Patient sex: M
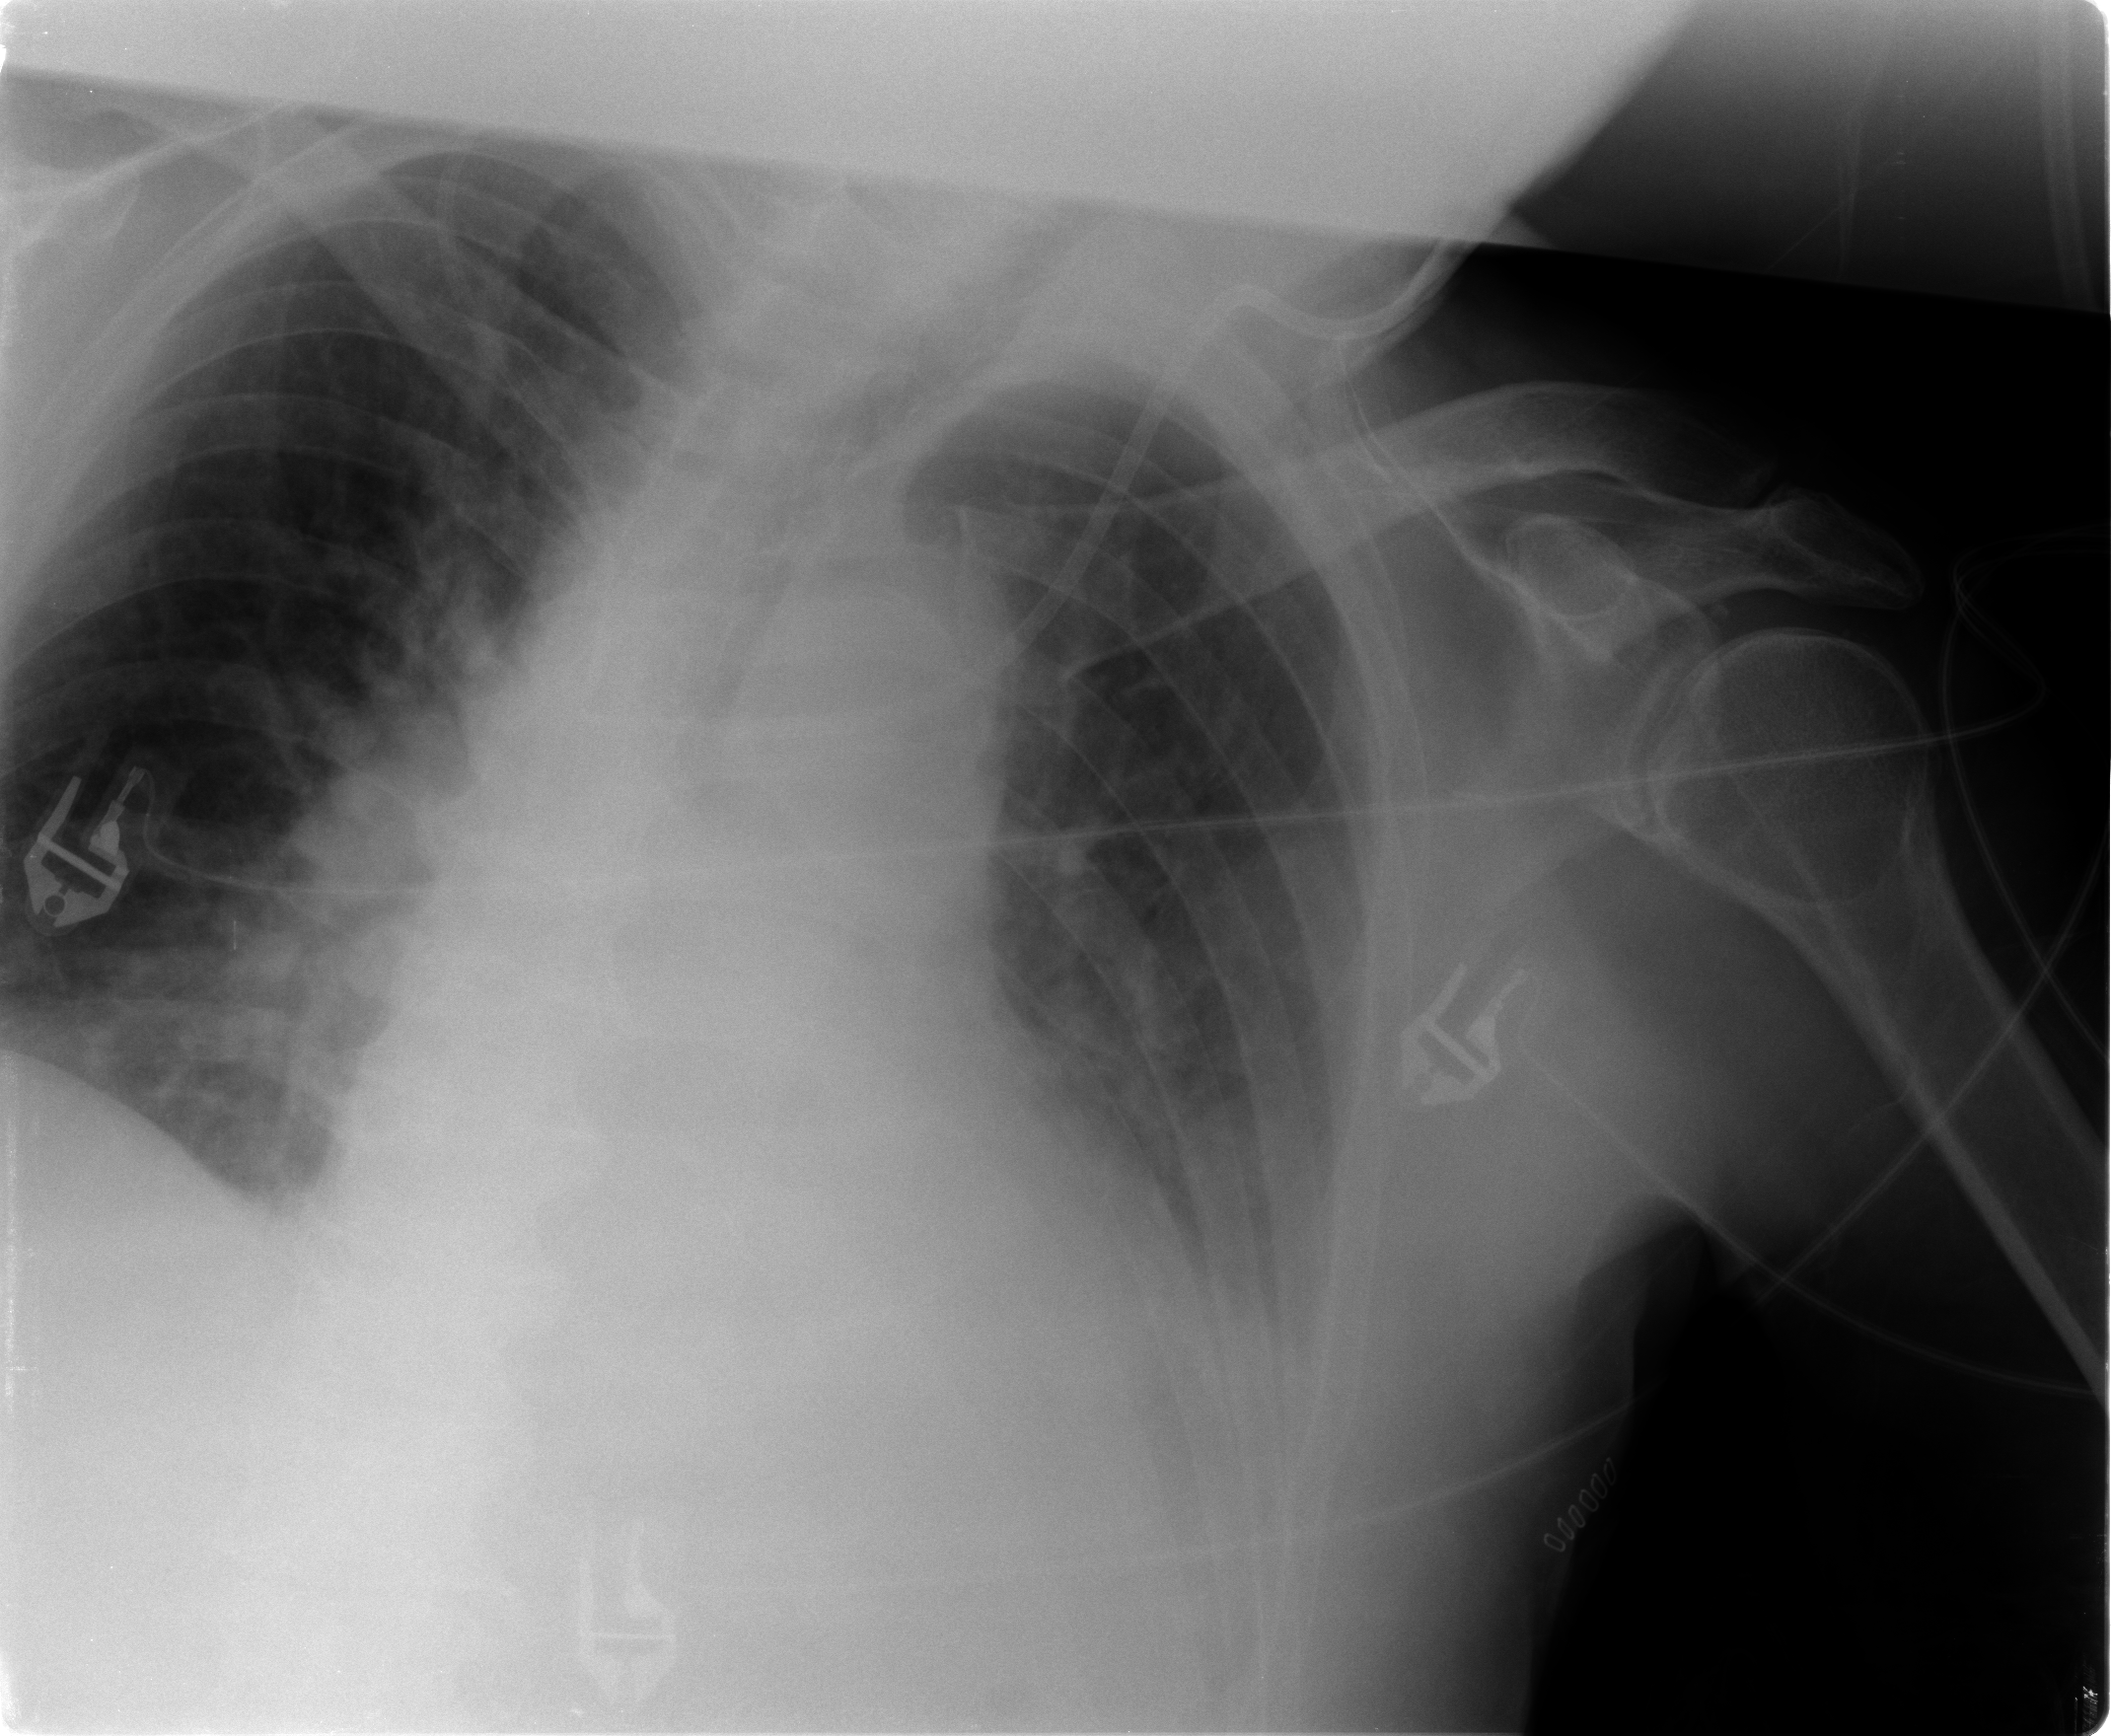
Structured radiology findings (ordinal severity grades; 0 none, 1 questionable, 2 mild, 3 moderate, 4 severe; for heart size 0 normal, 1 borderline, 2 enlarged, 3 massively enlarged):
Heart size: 2
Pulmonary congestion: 2
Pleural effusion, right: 0
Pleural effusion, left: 2
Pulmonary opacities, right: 1
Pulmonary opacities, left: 2
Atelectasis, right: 1
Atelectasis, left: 2